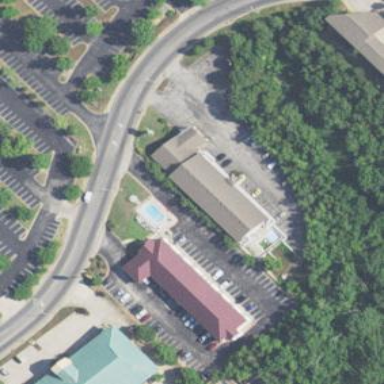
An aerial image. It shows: Motel building.